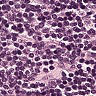
Metastatic tissue present: no